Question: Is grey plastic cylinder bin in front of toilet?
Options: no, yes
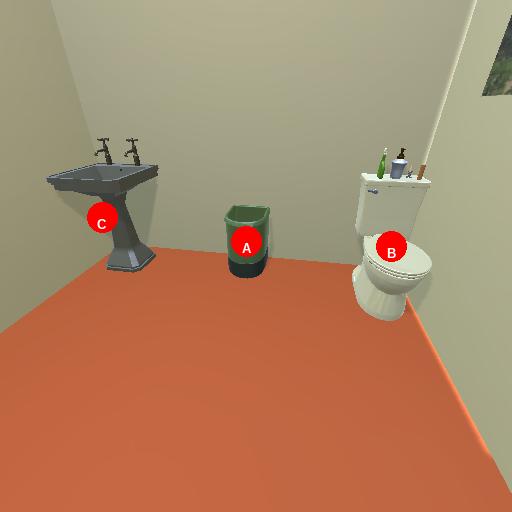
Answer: no